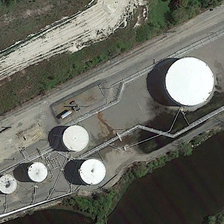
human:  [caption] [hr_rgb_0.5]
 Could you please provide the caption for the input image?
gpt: there are five white storage tanks standing on the bank .

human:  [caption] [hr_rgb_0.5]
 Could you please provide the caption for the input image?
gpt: there are five white storage tanks standing on the bank .

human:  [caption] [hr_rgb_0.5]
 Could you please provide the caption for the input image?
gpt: four small storage tanks and a large one stand on the bank of the river .

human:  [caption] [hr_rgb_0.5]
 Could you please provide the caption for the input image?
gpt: the biggest white columnar tank is connected to the four small white columnar tanks by pipes .

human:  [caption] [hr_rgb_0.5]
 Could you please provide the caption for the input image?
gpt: five white storage tanks in different sizes are near a river .